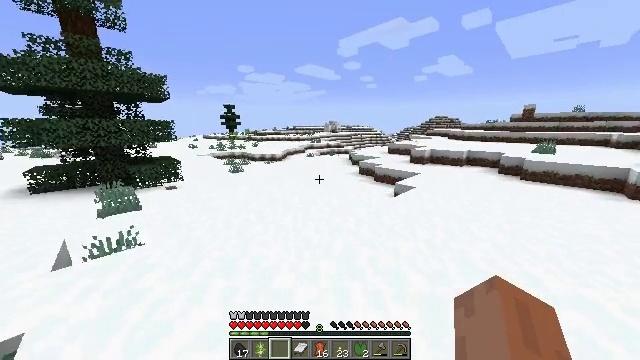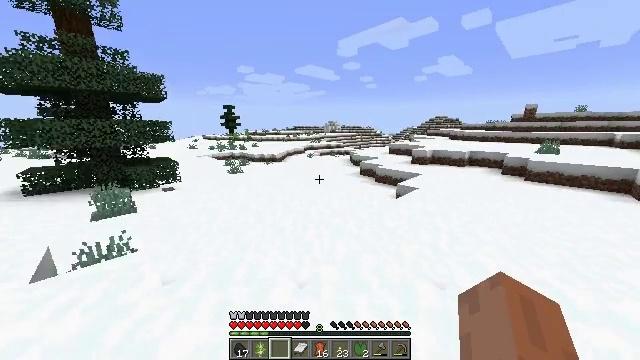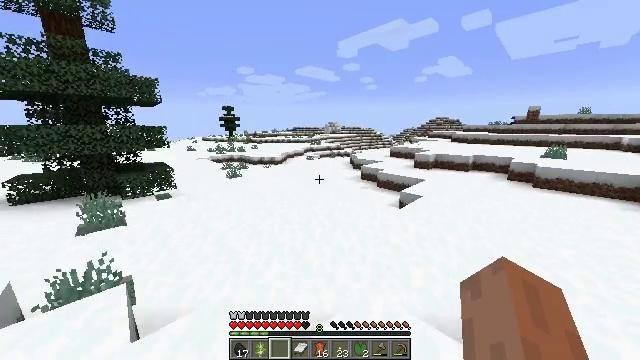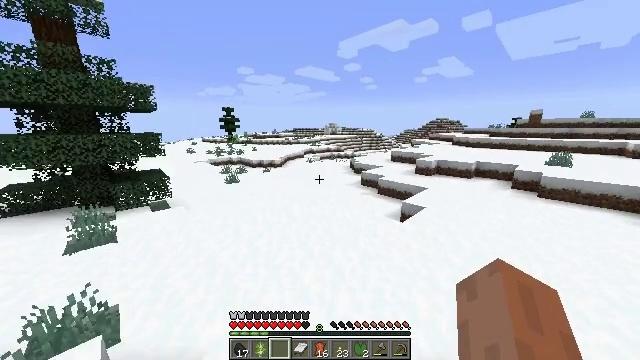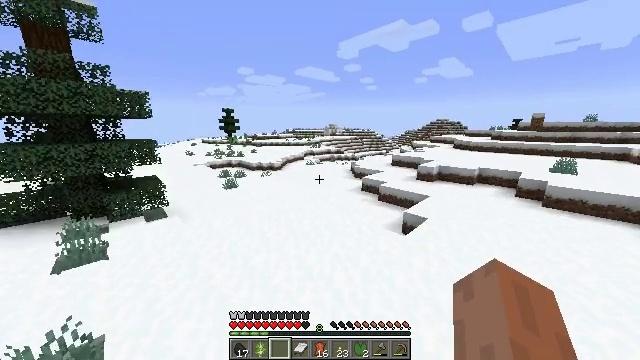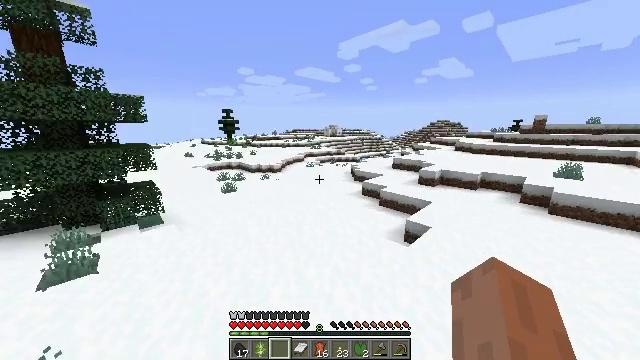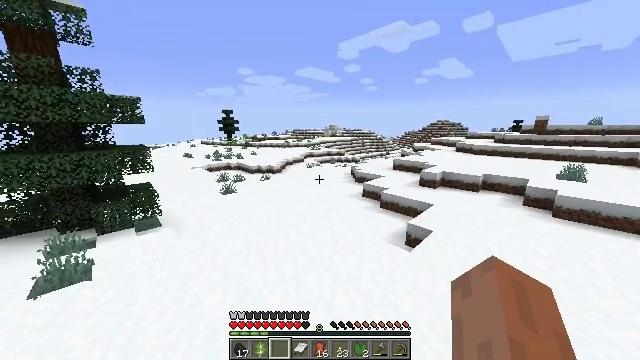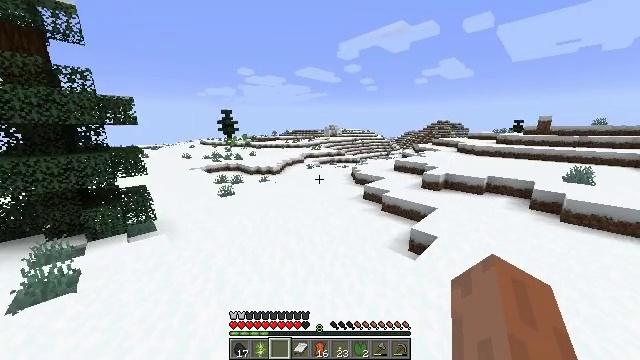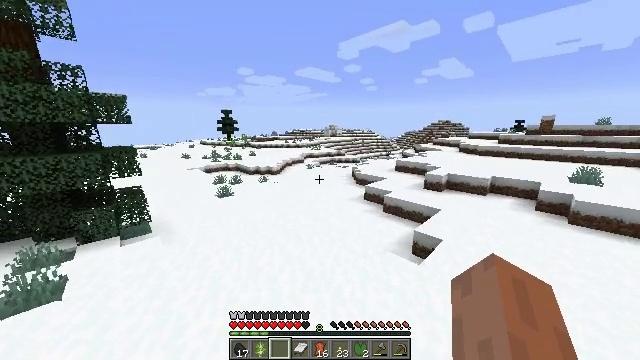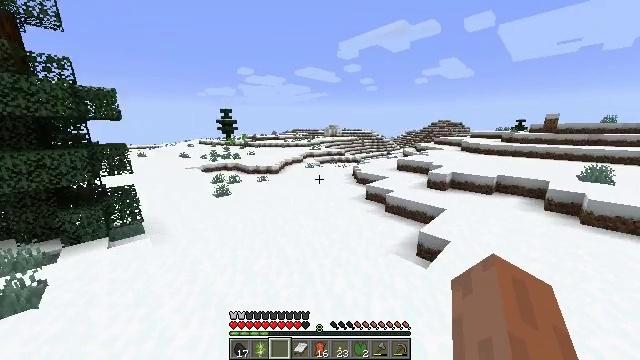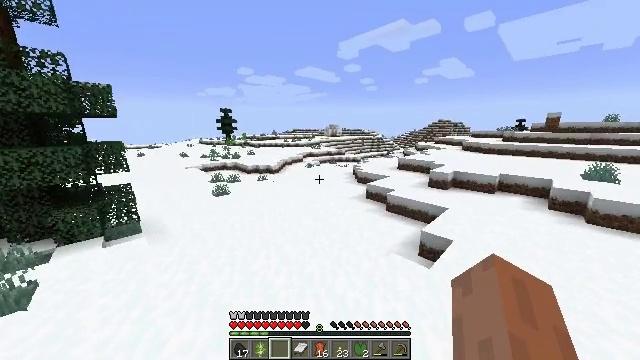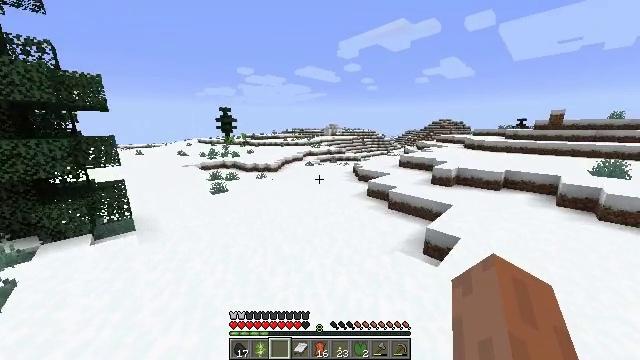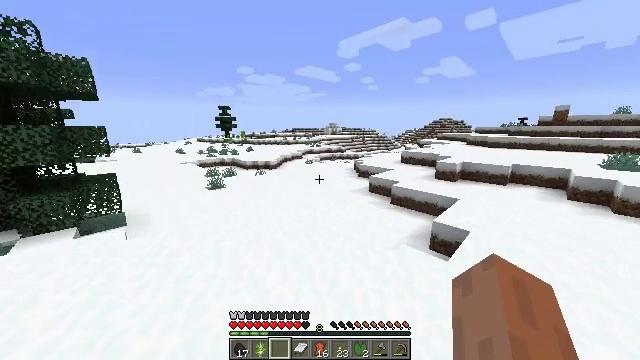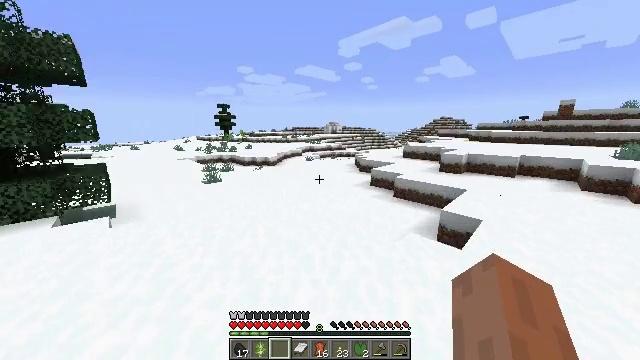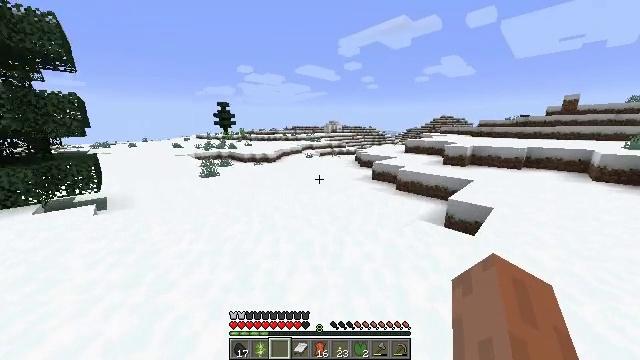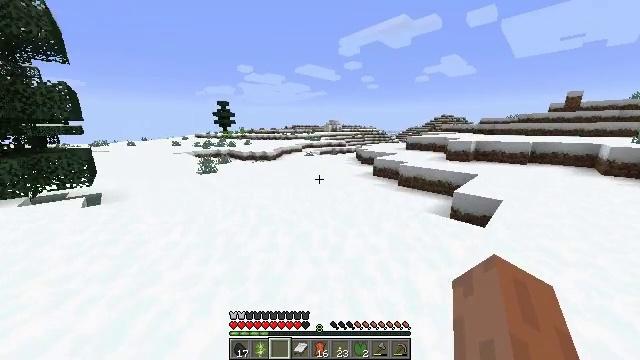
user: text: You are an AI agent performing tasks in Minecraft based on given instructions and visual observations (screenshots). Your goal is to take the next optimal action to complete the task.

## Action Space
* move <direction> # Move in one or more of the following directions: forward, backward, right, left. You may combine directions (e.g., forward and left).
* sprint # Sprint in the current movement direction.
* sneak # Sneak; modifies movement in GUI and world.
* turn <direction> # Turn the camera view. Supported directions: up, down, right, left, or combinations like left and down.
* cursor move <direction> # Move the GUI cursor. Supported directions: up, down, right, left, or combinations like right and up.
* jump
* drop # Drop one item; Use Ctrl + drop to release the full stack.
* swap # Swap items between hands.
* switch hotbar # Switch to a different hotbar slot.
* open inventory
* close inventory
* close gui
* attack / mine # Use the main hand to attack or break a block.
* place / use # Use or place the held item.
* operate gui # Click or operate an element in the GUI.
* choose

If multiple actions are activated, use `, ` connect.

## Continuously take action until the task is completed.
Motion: motion action
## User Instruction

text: Remove the redstone torch from its position.
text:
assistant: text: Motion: move forward
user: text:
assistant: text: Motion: move forward, jump
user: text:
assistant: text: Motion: move forward, jump
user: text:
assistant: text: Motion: move forward, jump
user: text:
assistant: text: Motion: move forward, jump
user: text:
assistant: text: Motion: move forward, jump
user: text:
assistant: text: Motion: move forward, jump
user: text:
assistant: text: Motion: move forward, jump
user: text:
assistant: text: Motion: move forward, jump
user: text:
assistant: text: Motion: move forward, jump
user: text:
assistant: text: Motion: move forward, jump
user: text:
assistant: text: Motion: move forward, jump
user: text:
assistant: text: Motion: move forward, jump
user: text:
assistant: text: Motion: move forward, sprint, jump
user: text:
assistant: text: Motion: move forward, sprint, jump
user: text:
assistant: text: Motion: move forward, sprint, jump
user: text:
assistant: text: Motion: move forward, sprint, jump
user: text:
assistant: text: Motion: move forward, jump
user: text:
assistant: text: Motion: move forward, jump
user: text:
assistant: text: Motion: move forward, jump
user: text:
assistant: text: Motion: move forward, jump
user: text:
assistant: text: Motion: move forward, jump
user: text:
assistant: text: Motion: move forward, jump
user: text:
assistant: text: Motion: move forward, jump
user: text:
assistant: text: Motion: move forward, jump
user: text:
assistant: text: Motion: move forward, sprint, jump
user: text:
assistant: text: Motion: move forward, sprint, jump
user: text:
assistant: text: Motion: move forward, sprint, jump
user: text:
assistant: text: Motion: move forward, sprint, jump
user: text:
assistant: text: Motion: move forward, jump